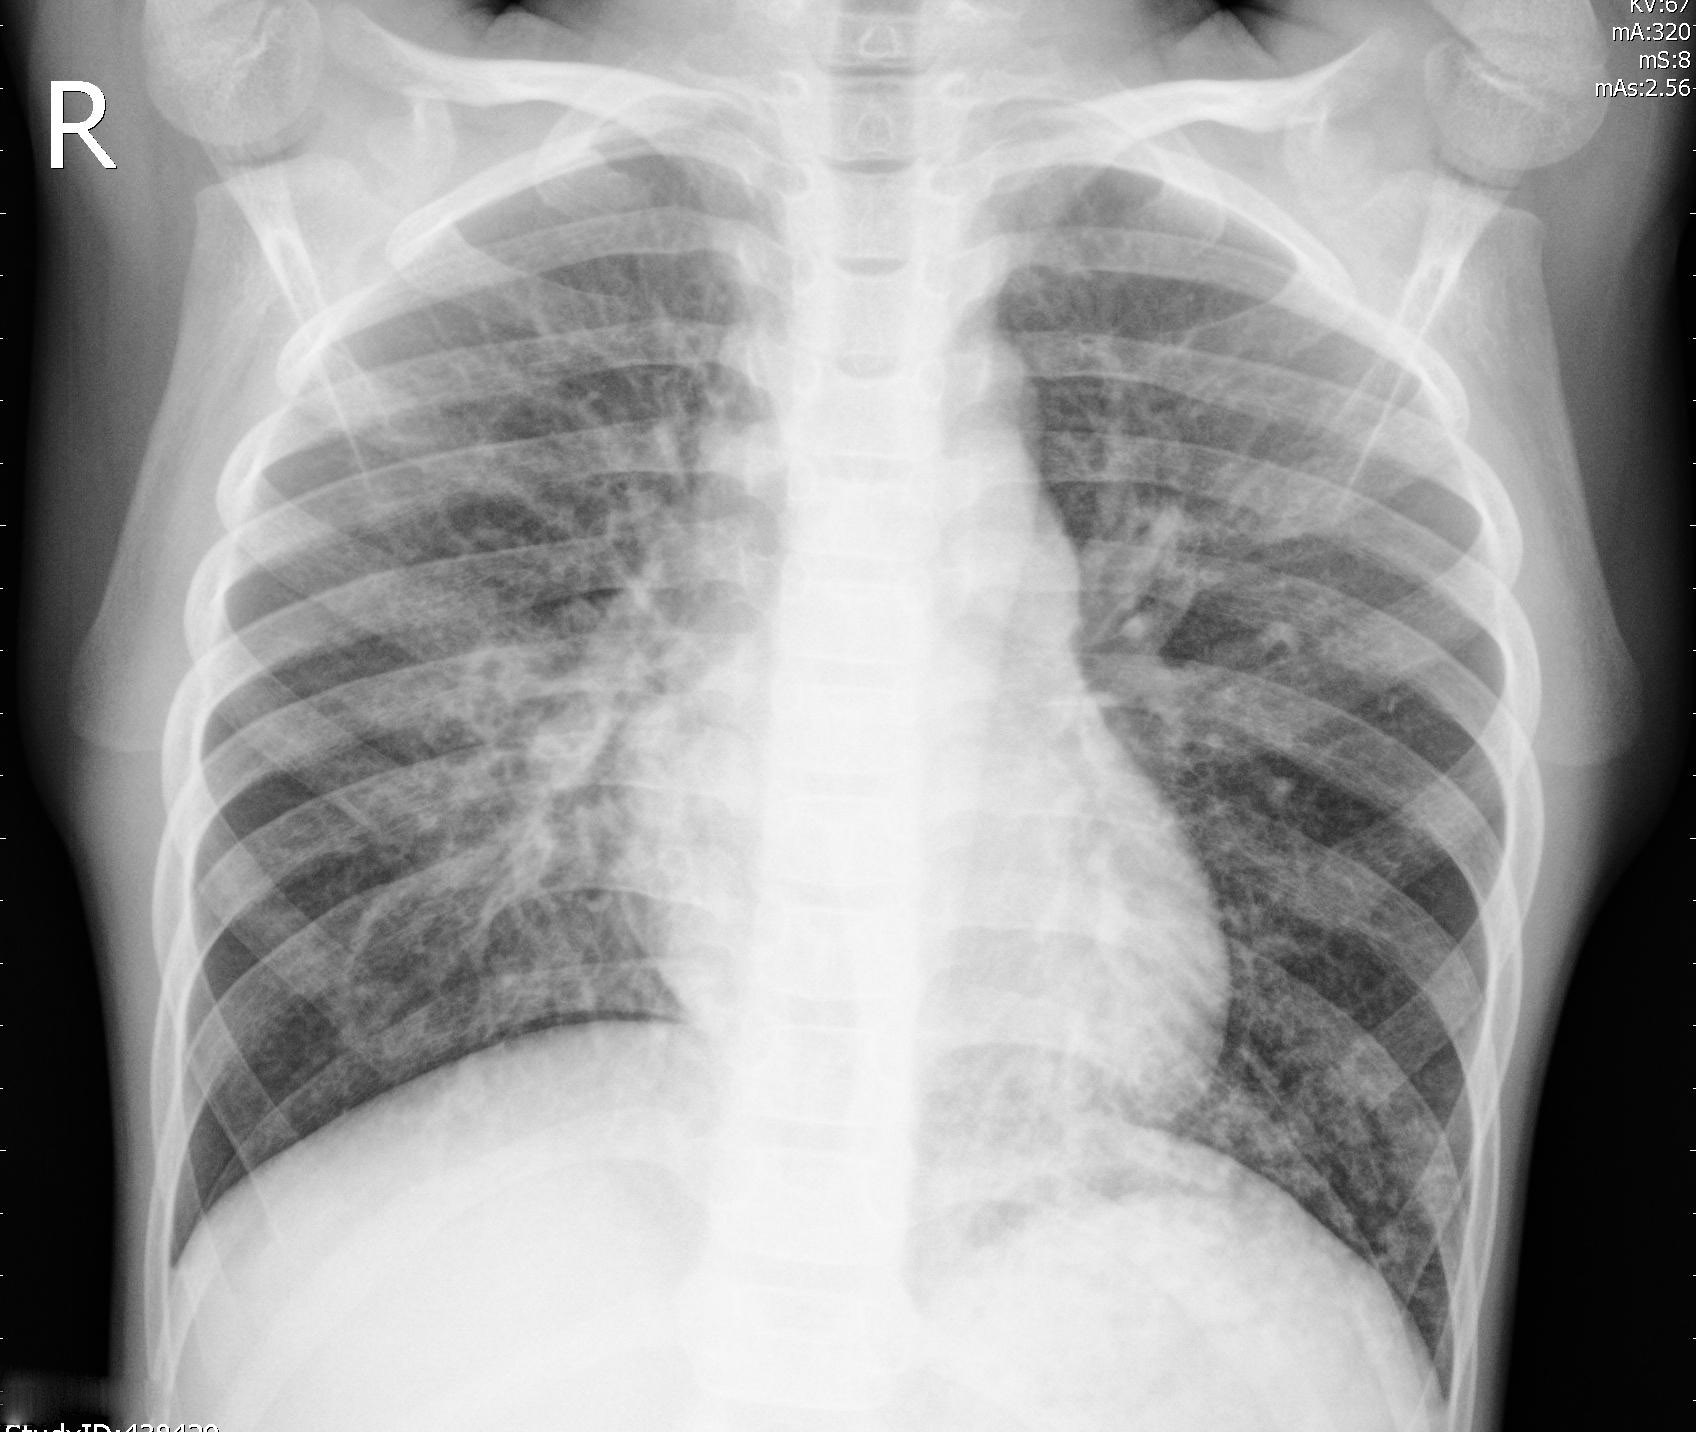
Diagnosis: PNEUMONIA